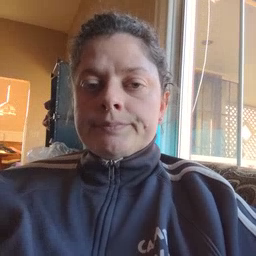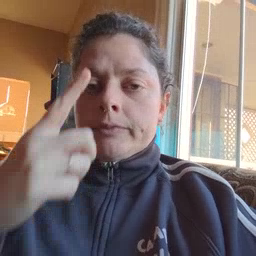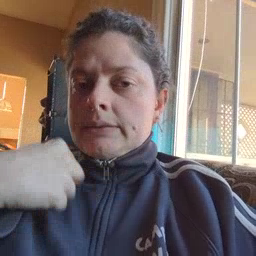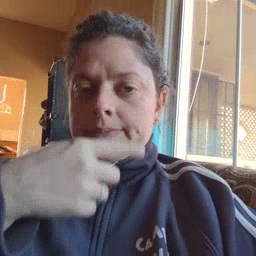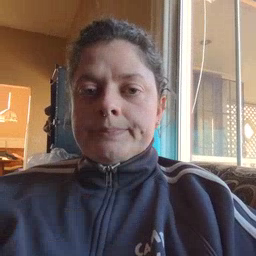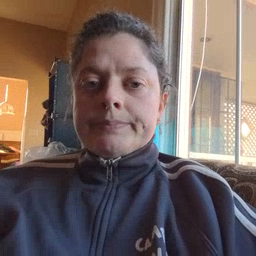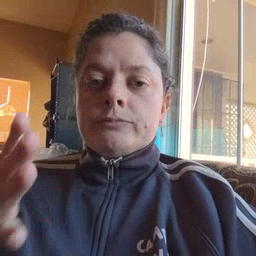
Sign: face